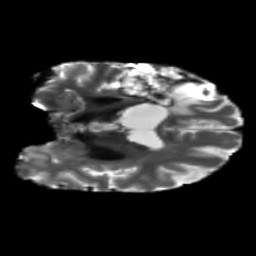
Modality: T2w
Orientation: coronal
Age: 61
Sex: male
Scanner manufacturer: siemens
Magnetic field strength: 3 T
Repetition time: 5.25 s
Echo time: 0.08 s